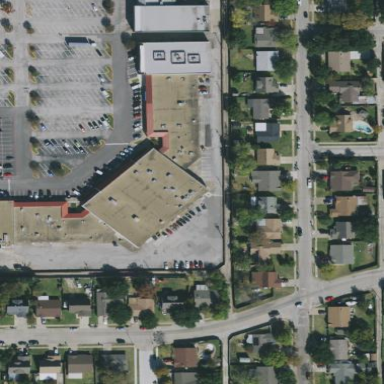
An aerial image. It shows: Retail building.